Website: macys
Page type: customer-info-address
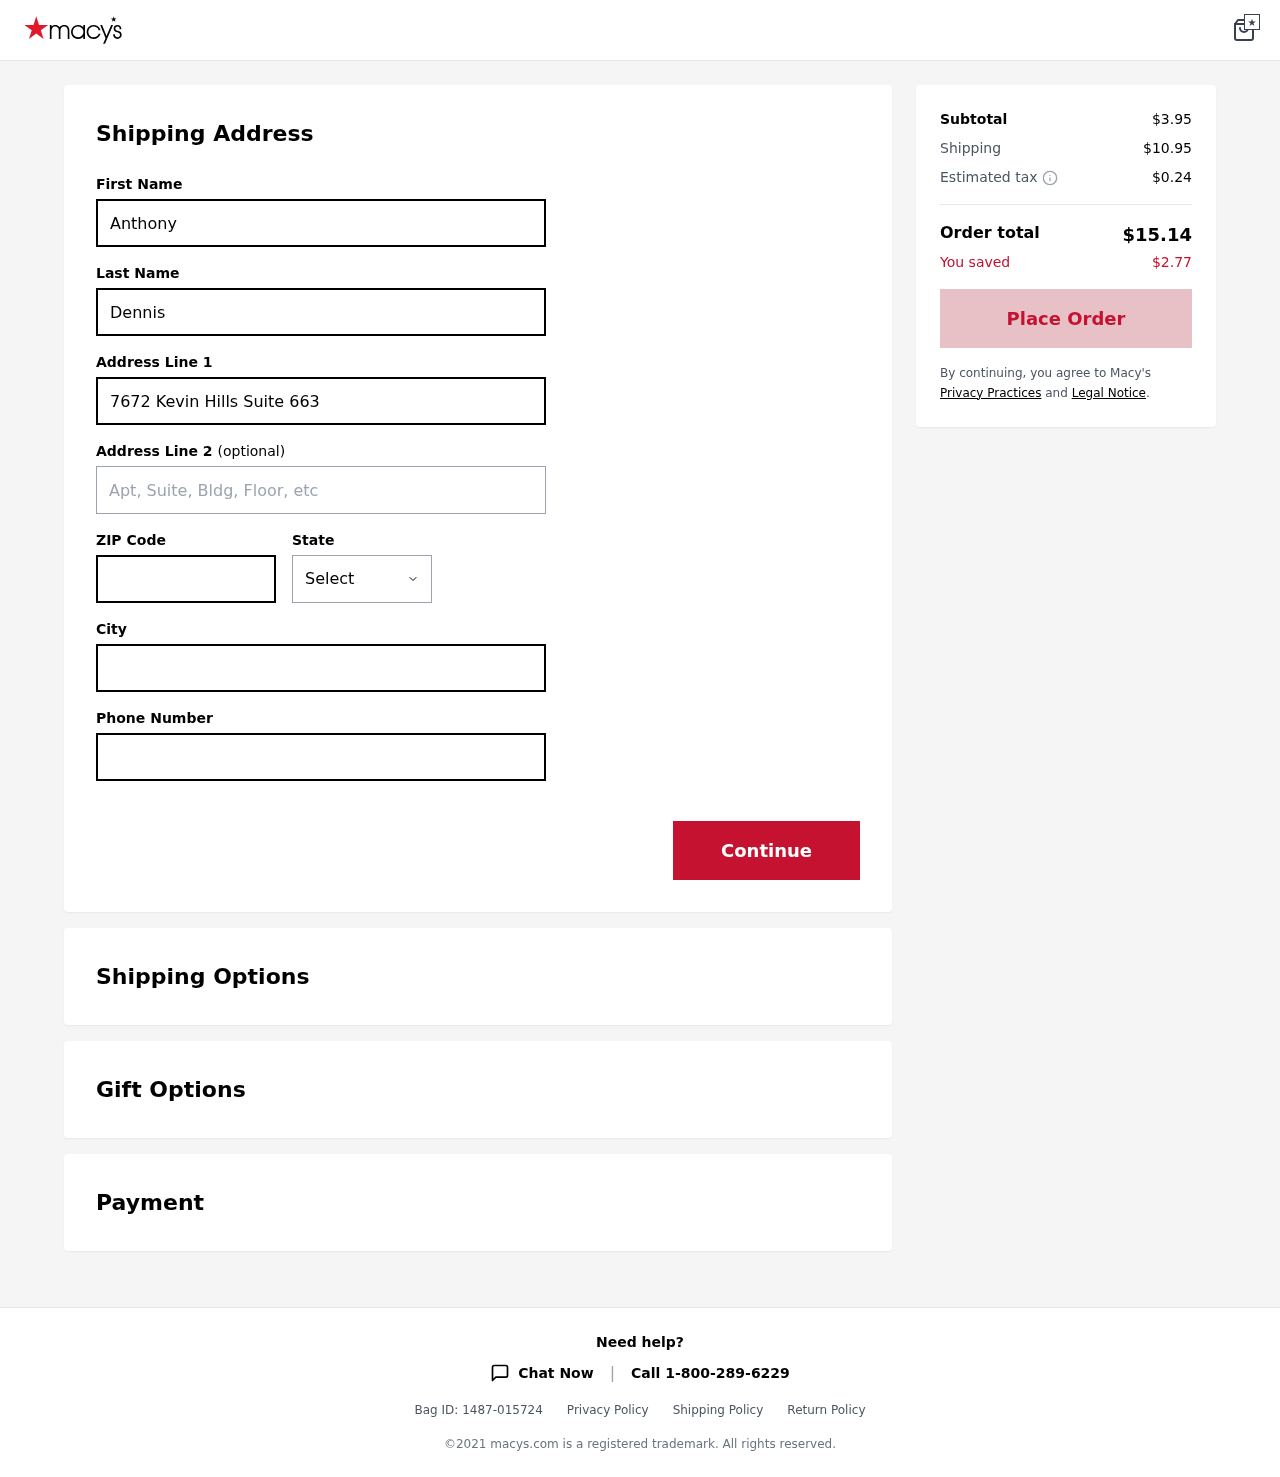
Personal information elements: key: PII_CITY
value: New Kevinbury
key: PII_FIRSTNAME
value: Anthony
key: PII_LASTNAME
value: Dennis
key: PII_PHONE
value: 3767963417
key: PII_POSTCODE
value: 88651
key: PII_STATE
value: Arizona
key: PII_STREET
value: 7672 Kevin Hills Suite 663
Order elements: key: ORDER_SUBTOTAL
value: $3.95
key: ORDER_SHIPPING_COST
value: $10.95
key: ORDER_TAX
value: $0.24
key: ORDER_TOTAL
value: $15.14
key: ORDER_SAVINGS
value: $2.77